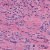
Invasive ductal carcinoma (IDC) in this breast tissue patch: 1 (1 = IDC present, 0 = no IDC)